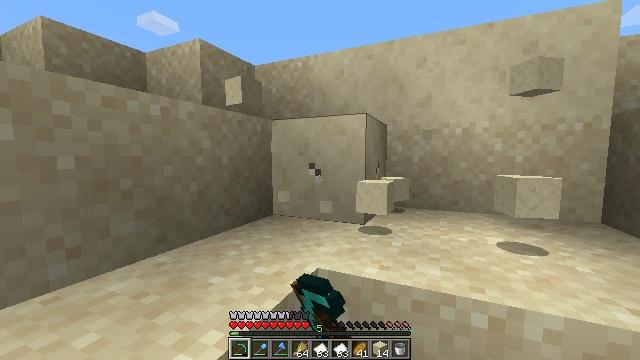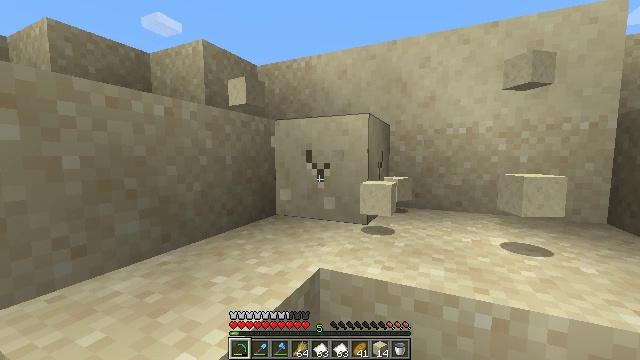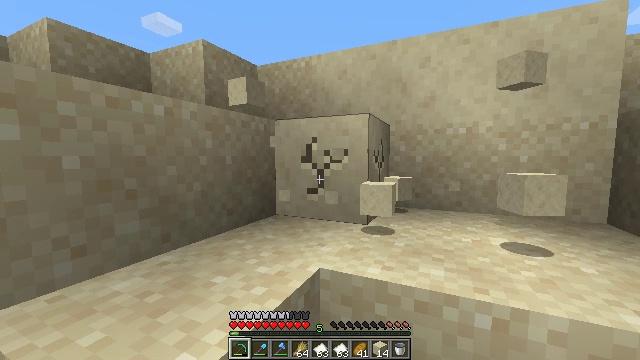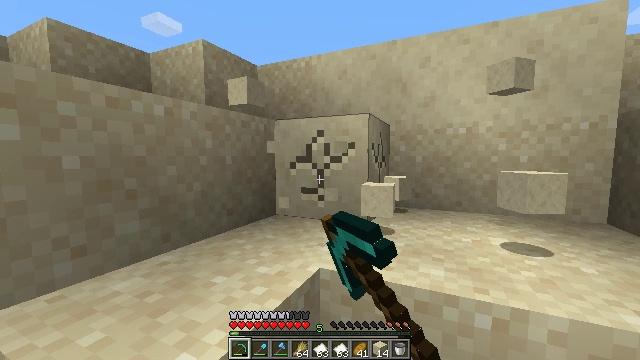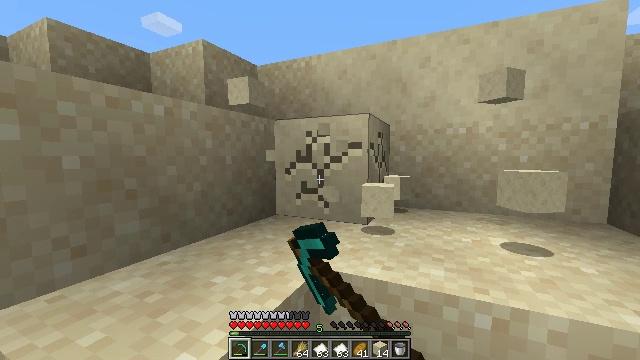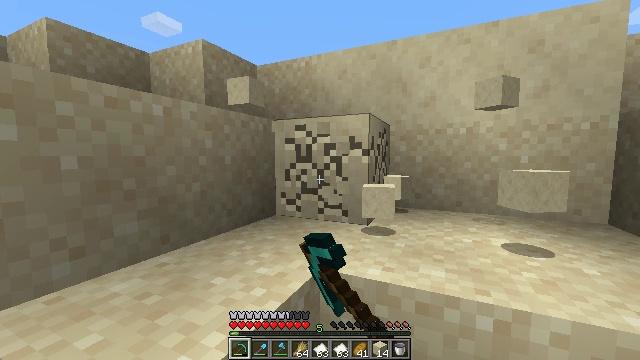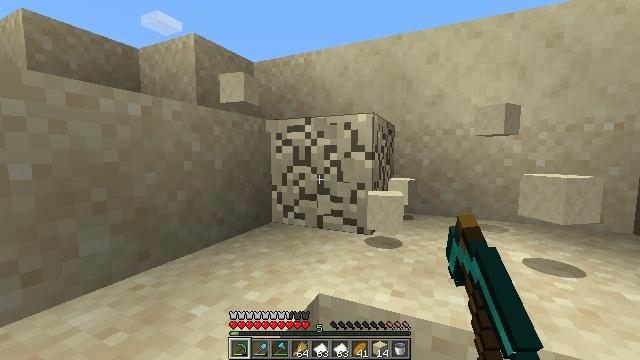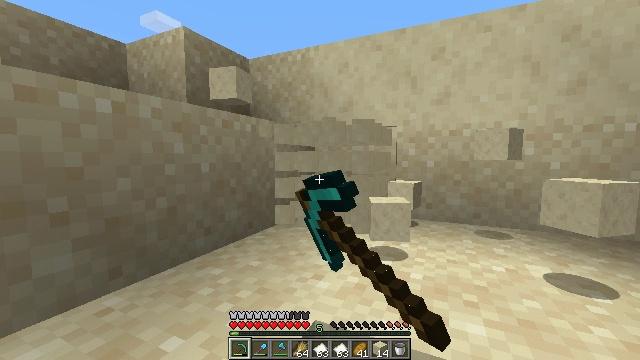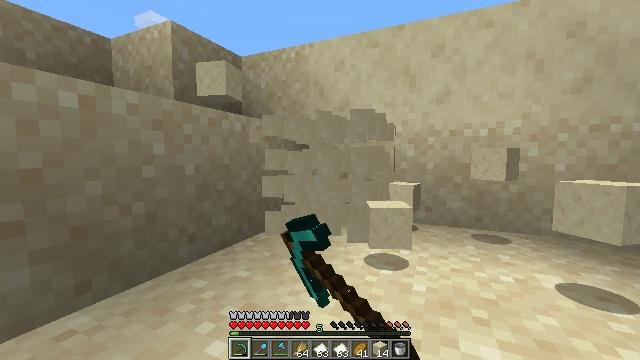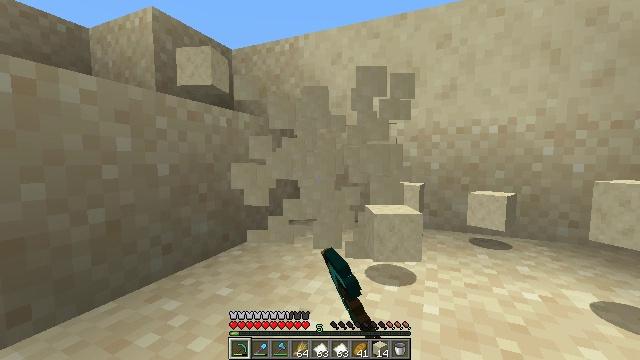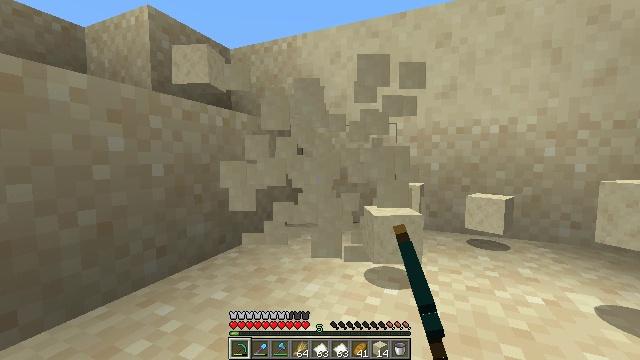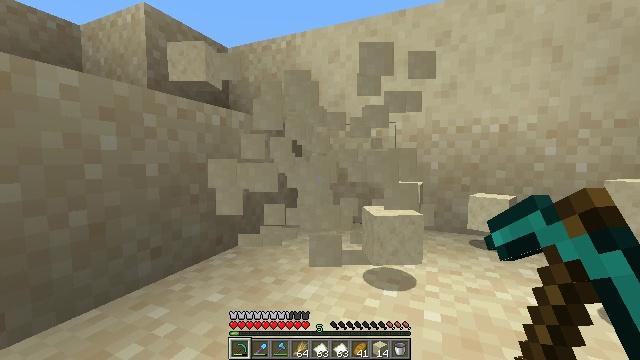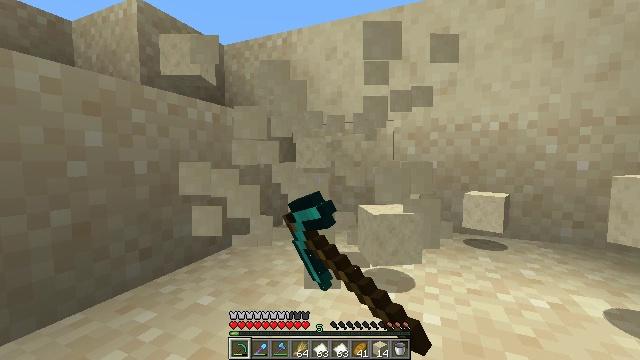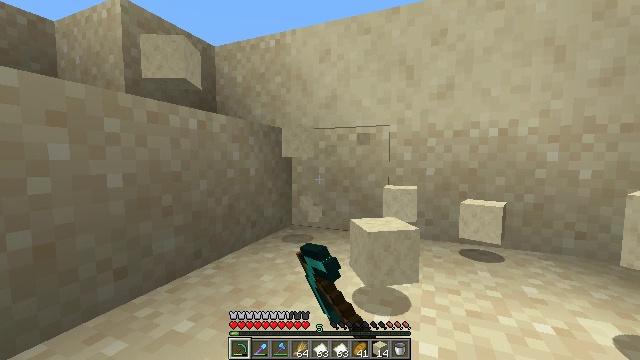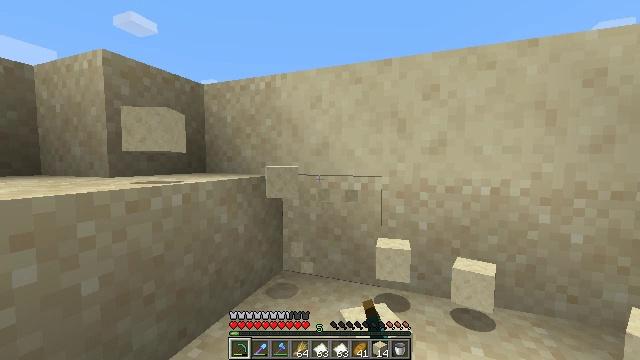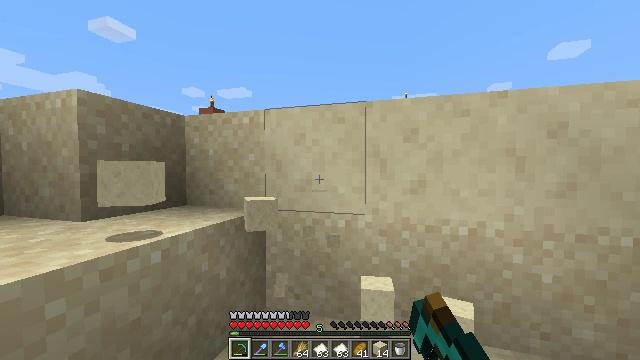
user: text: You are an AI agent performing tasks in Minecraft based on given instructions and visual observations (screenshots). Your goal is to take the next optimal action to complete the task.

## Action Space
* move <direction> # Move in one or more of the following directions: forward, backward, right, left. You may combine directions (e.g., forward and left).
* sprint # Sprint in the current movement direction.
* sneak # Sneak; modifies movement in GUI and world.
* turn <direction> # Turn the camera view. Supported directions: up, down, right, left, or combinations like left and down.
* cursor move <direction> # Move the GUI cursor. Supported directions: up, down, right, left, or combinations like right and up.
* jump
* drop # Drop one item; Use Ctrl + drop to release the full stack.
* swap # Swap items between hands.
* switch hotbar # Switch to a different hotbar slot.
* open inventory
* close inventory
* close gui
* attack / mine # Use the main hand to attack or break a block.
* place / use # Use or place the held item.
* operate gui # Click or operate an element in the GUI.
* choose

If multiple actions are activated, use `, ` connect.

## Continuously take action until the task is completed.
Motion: motion action
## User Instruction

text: Extract smooth sandstone from its location.
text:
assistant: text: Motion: attack / mine
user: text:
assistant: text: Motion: attack / mine
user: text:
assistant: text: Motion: attack / mine
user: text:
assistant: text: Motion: attack / mine
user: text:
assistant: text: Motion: move forward, attack / mine
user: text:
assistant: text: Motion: move forward, attack / mine
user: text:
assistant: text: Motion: move forward, attack / mine
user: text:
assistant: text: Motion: move forward, attack / mine
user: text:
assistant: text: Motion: attack / mine
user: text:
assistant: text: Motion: attack / mine
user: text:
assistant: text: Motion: attack / mine
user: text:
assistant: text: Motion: move forward, attack / mine
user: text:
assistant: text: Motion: move forward, attack / mine, jump
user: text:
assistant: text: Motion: move forward, turn right, attack / mine, jump
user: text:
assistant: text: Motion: move forward, turn right and up, jump
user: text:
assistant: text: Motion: move forward, turn right and up, jump
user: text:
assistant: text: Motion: move forward, turn right
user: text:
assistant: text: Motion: move forward, attack / mine
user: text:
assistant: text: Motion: attack / mine
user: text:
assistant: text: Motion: attack / mine
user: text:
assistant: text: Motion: turn down, attack / mine
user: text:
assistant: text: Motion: turn down, attack / mine
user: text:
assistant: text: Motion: attack / mine
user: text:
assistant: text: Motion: attack / mine
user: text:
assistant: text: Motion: attack / mine
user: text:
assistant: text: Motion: attack / mine
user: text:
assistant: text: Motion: attack / mine
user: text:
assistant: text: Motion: attack / mine
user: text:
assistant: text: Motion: attack / mine
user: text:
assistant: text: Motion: turn right and down, attack / mine